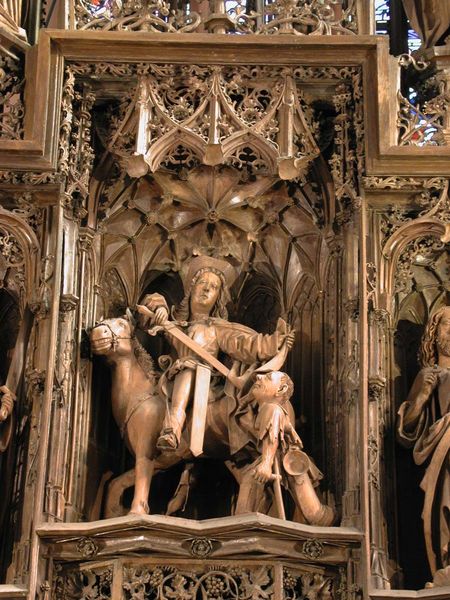
Titel: Lorch, Hochaltar in St. Martin
Künstler: Hans Bilder
Standort: Lorch, Pfarrkirche St. Martin (EU - D - RP)
Schlagwörter: braun, fenster, haar, holz, hut, ornament, bibel, innenraum, kirche, mantel, gotik, pferd, reiter, stock, skulptur, statue, mähne, reiten, zaumzeug, relief, detail, ornamente, verzierung, stuck, bronze, scheide, gewölbe, lumpen, schwert, knien, soldat, darstellung, rüstung, altar, gotisch, baldachin, bettler, heiliger, heilige, töten, almosen, schaft, geschnitzt, schnitzen, skupltur, krüppel, retabel, schnitzaltar, martin, krücke, gewandt, armer, heiliger martin, november, sankt martin, st. martin, teilen, bischoff, st martin, 1450, versehrter, tielen